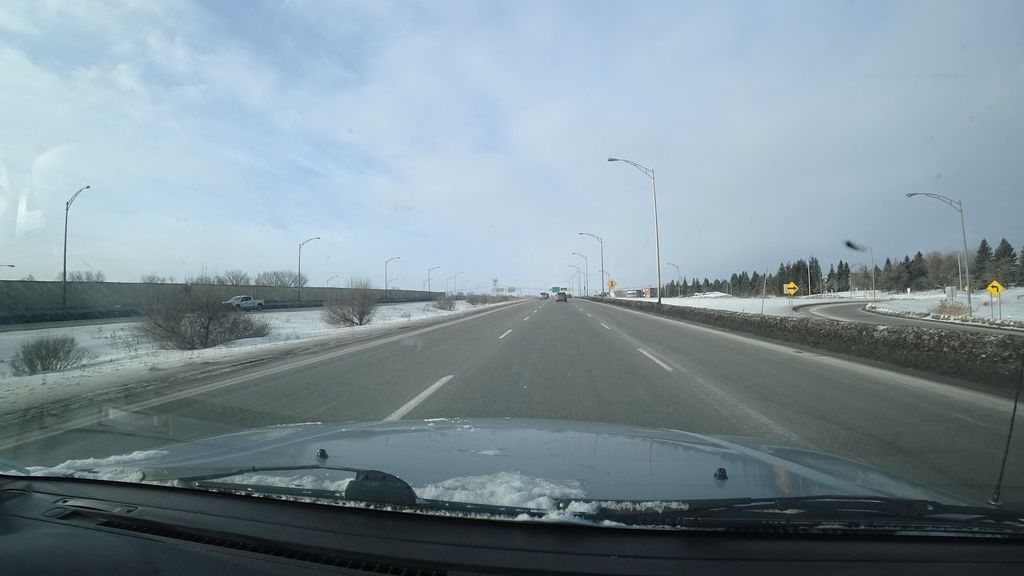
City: quebec_city